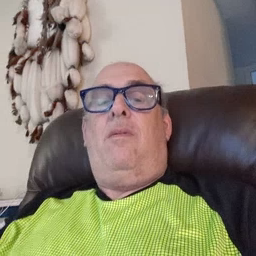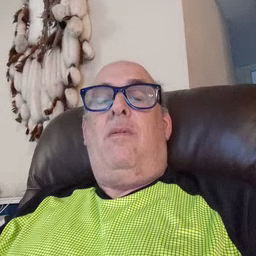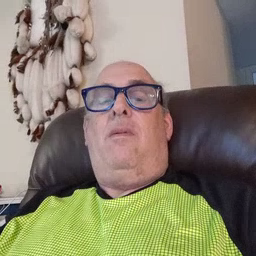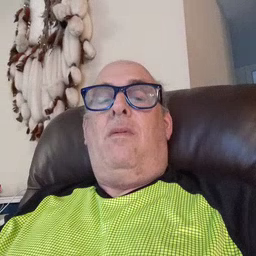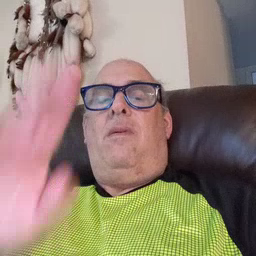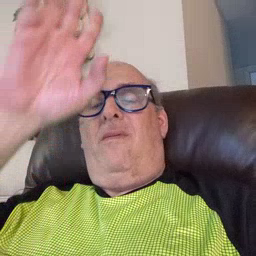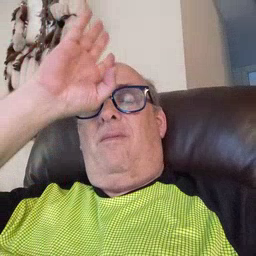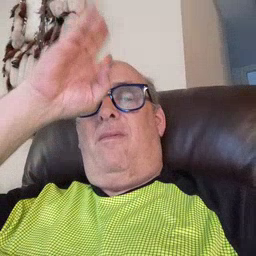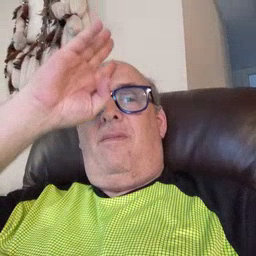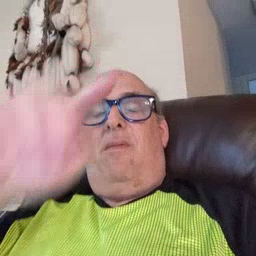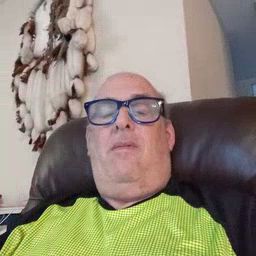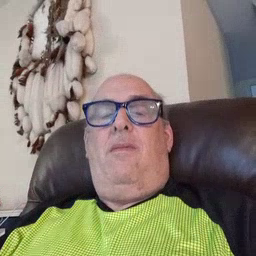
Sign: fireman